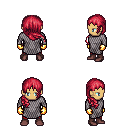
a pixel art fantasy rpg character, male body template, human, tanned skin, chain mail, red pants, ruby red right-swept hairstyle, gold gloves, maroon shoes, four views (front, back, left, right), 2x2 character sprite sheet, small pixel art, hard edges, no anti-aliasing